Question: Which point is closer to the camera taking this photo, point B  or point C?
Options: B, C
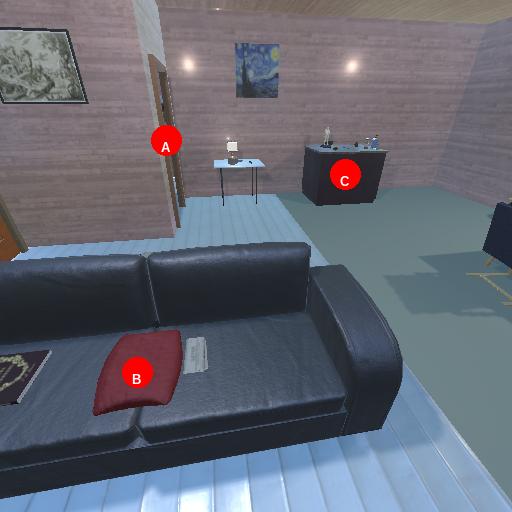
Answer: B